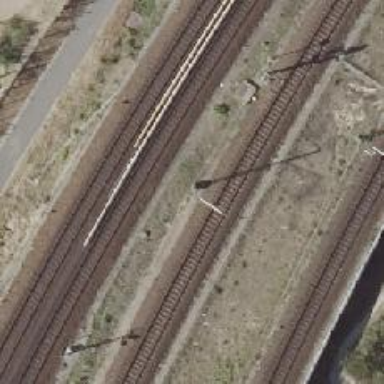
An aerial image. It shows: Catenary mast for power lines.